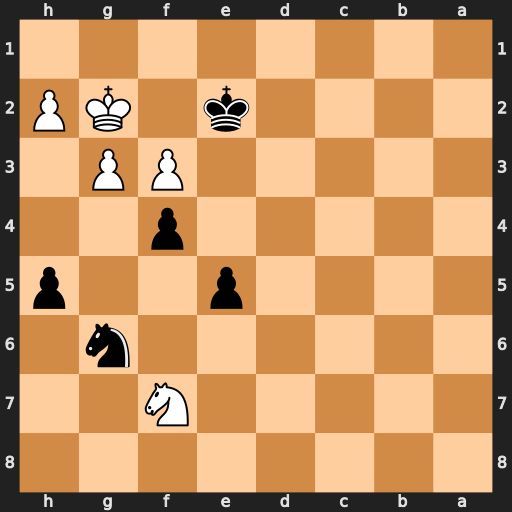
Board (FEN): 8/5N2/6n1/4p2p/5p2/5PP1/4k1KP/8
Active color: b
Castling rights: -
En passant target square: -
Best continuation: e4 Ng5 e3